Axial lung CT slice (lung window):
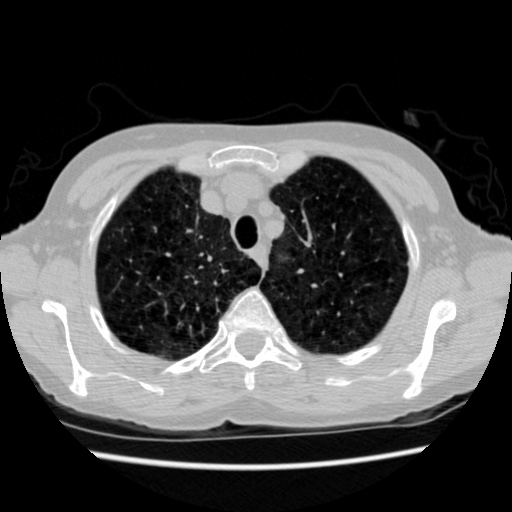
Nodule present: no